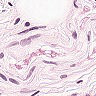
Metastatic tissue present: no